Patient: sex M, age 60
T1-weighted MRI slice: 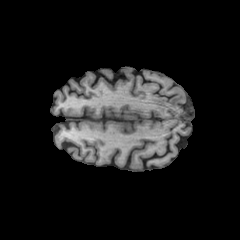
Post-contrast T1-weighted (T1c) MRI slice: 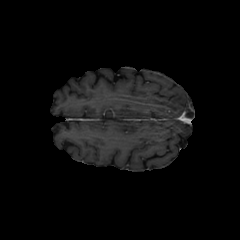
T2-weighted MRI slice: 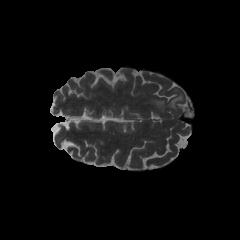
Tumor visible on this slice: yes
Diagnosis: Glioblastoma, IDH-wildtype
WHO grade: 4